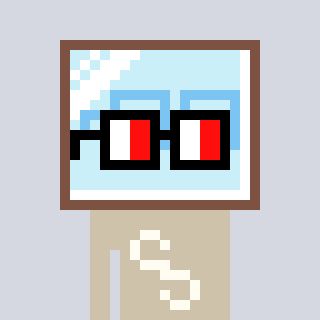
a pixel art character with square glasses with black frames and red eyes, a mirror-shaped head and a bege-colored body on a cool background